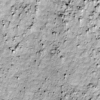
Label: not_dusty